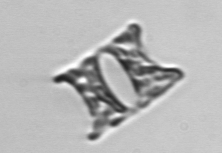
Label: Eucampia